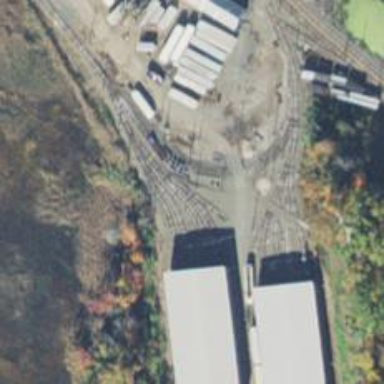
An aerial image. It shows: Preserved railway yard with electrified contact lines for rail service.